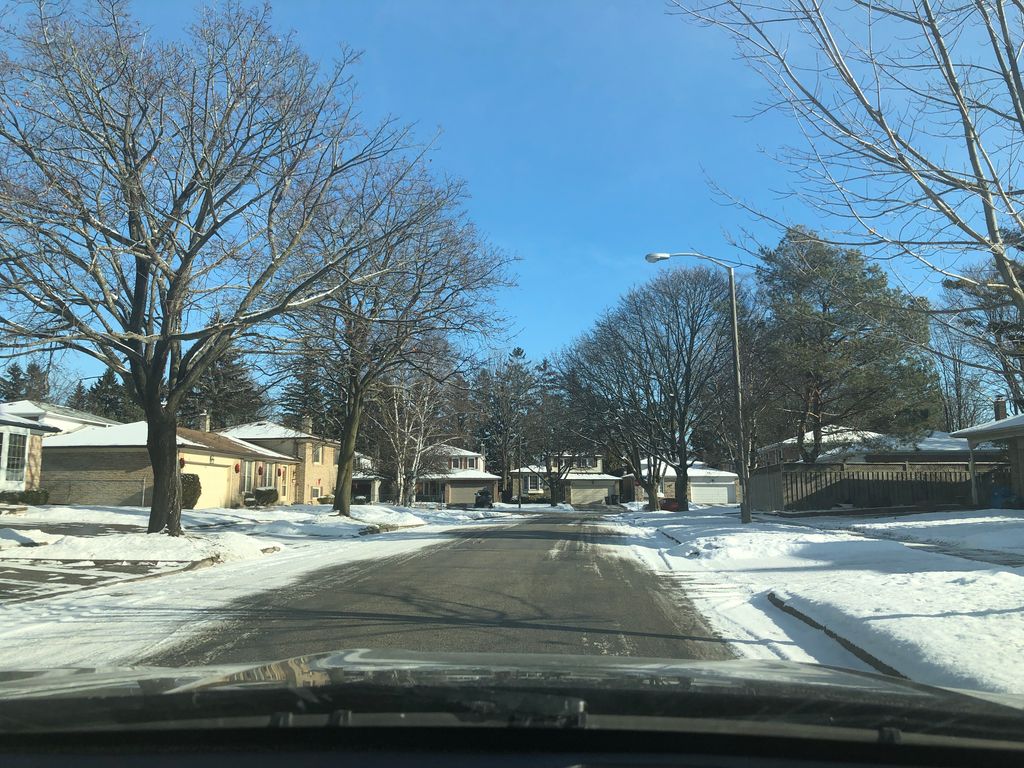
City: toronto